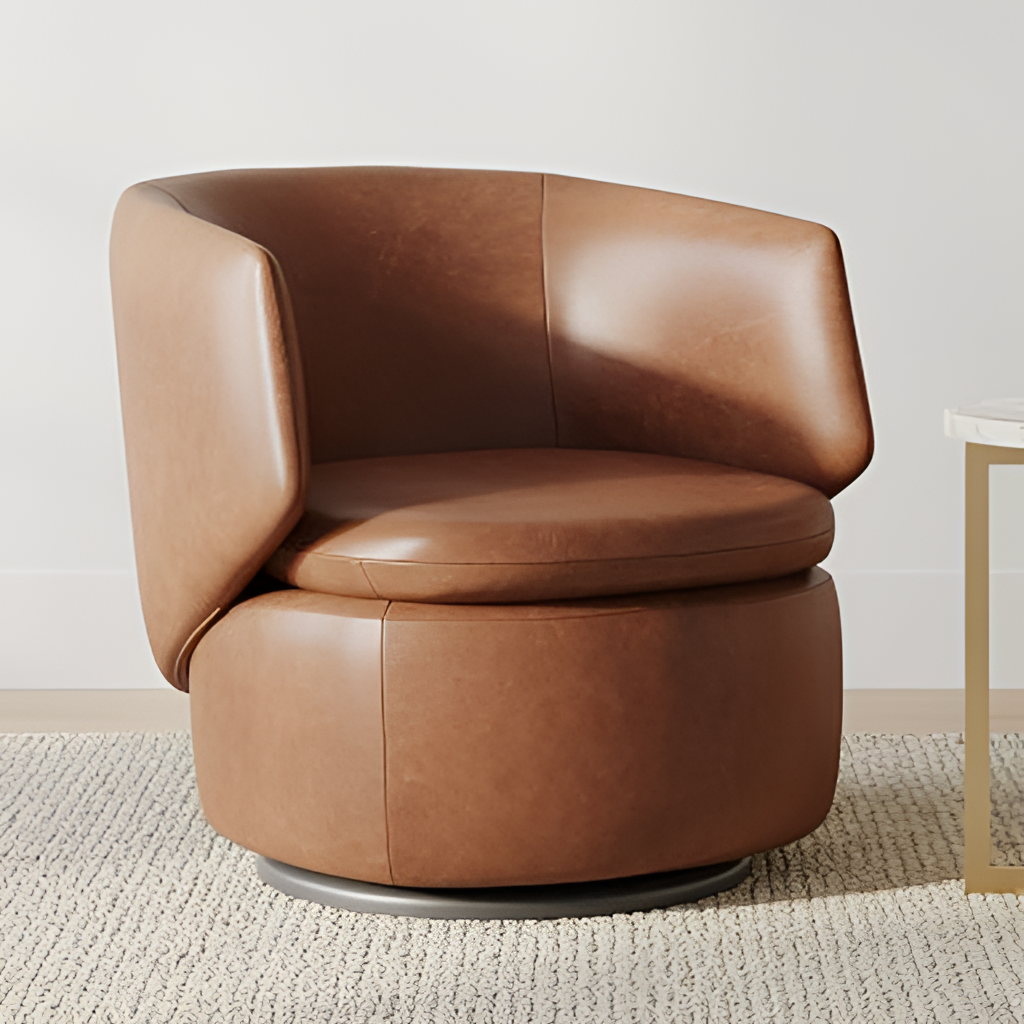
leather swivel chair, living room, beige carpet flooring, with textured pattern, paint wallpaper, with solid pattern, minimalist